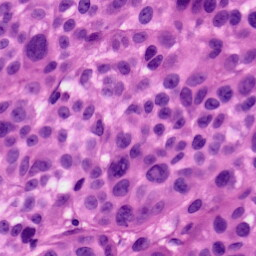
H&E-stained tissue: Skin